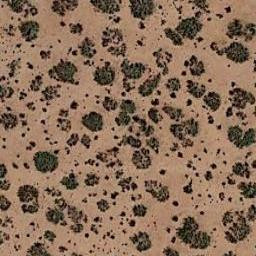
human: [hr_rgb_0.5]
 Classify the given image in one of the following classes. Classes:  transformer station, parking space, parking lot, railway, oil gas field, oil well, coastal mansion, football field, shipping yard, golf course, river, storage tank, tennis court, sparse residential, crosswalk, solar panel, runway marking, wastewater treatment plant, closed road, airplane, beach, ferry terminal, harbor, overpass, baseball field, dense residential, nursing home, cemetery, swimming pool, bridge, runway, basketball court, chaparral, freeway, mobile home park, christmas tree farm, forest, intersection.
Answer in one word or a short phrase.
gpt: chaparral